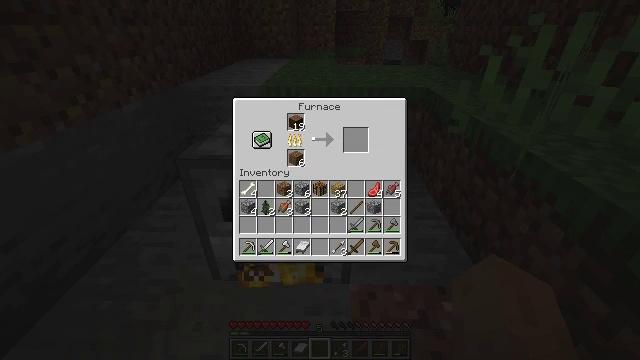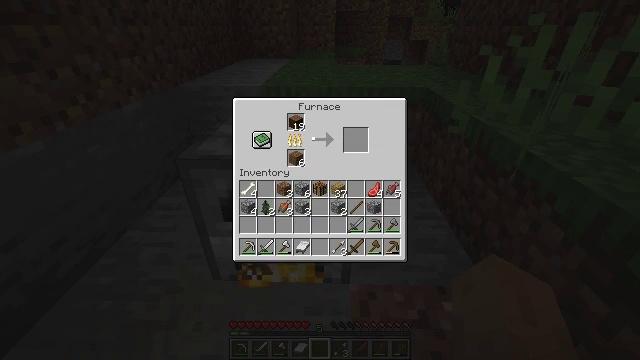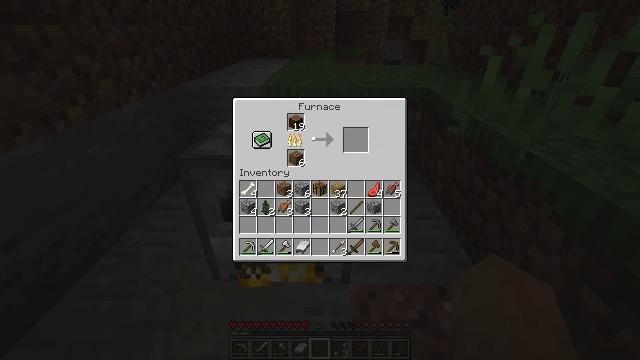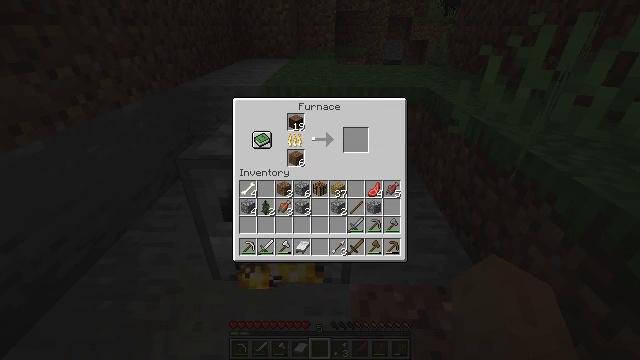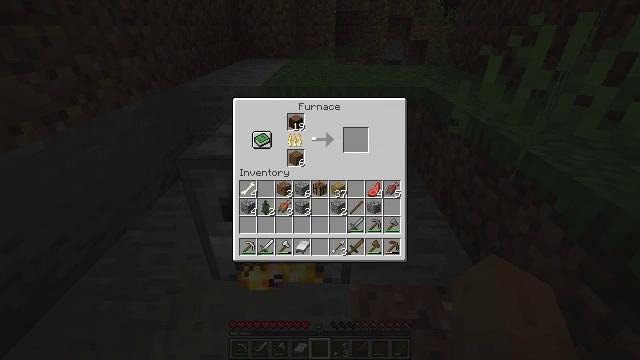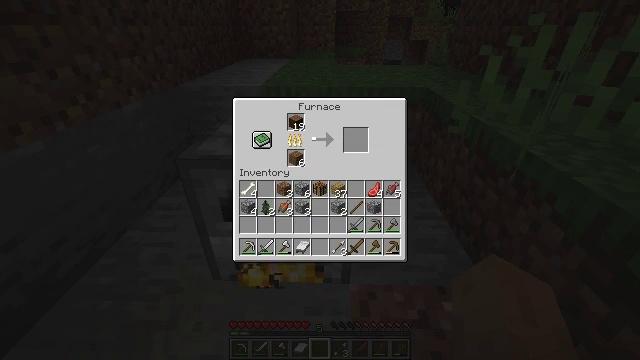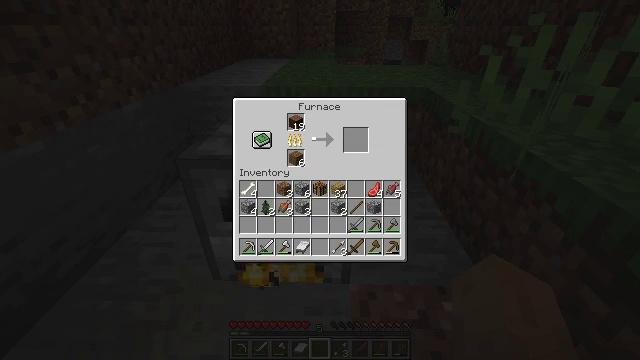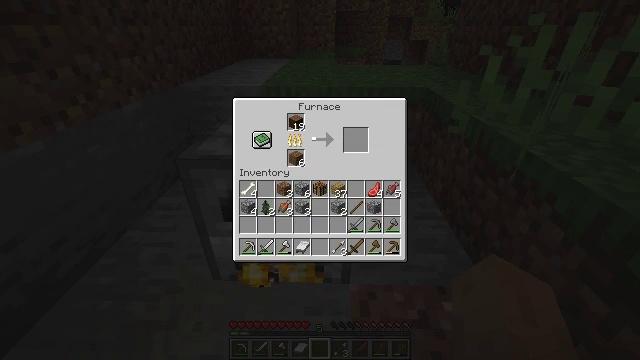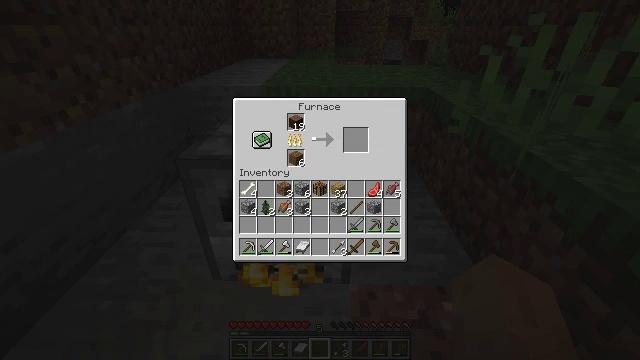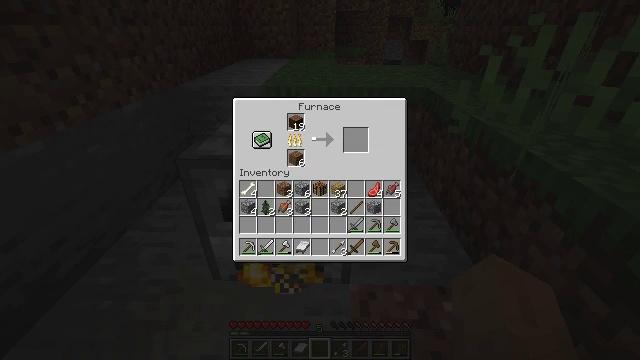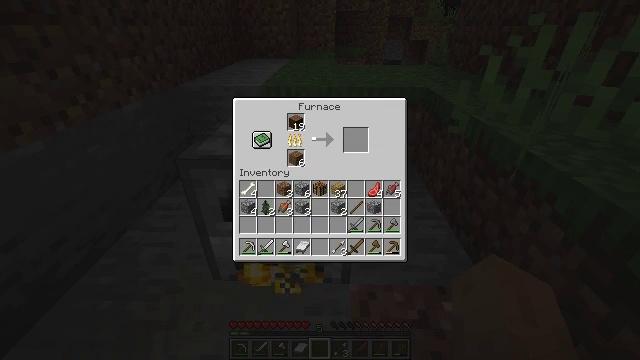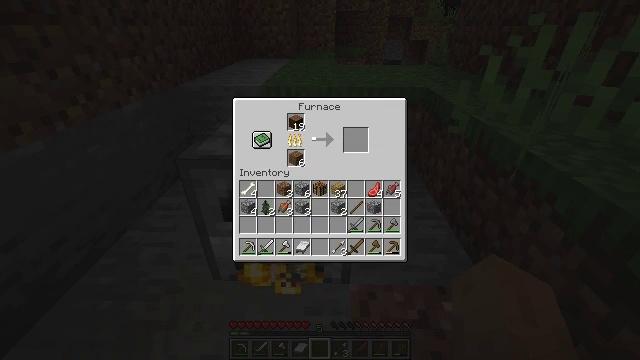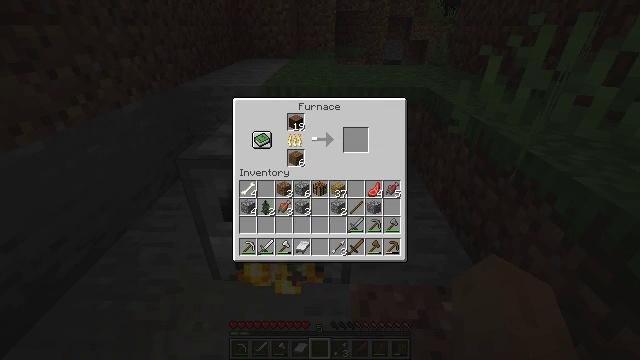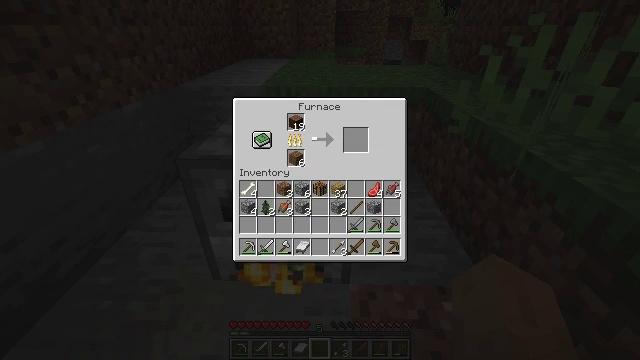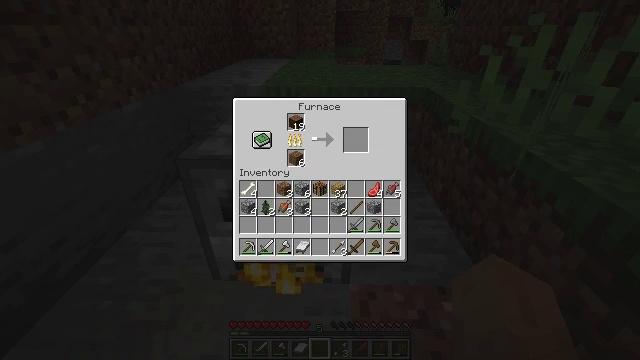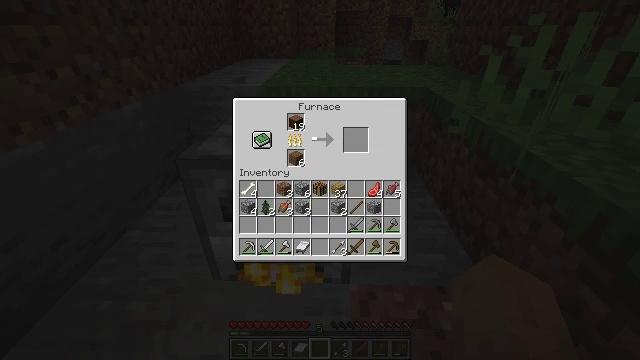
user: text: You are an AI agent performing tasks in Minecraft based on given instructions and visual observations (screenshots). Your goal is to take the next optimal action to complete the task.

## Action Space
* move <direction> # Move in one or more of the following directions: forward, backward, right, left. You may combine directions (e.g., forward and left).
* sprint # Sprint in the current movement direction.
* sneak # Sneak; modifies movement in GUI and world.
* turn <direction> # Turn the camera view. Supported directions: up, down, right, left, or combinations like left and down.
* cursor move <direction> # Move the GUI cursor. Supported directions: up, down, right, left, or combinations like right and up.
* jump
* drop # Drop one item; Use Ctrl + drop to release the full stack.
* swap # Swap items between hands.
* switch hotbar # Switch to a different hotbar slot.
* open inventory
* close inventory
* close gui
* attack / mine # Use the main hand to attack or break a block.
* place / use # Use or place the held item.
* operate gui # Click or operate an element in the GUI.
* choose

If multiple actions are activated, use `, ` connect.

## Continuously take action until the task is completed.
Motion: motion action
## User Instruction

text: Put wood logs in a furnace to craft charcoal.
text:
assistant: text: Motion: no_op
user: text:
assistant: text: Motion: no_op
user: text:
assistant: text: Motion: no_op
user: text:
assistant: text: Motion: no_op
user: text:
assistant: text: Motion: no_op
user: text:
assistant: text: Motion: no_op
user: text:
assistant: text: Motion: no_op
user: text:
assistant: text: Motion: no_op
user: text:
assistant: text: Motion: no_op
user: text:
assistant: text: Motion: no_op
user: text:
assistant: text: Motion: no_op
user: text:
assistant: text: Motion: no_op
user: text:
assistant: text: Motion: no_op
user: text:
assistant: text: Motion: no_op
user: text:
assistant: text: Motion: no_op
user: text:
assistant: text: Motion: no_op
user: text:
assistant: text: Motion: no_op
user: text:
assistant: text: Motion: no_op
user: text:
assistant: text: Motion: no_op
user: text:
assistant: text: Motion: no_op
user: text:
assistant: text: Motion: no_op
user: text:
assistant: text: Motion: no_op
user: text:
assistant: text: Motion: no_op
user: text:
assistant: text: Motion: no_op
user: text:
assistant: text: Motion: no_op
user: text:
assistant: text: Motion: no_op
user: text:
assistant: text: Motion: no_op
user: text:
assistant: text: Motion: no_op
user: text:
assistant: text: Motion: no_op
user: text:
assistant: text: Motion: no_op